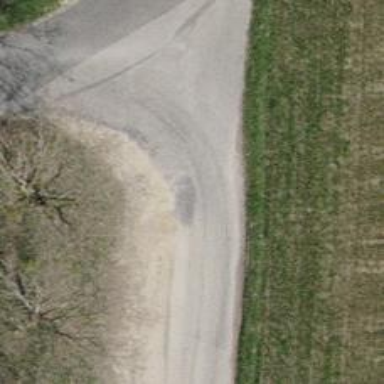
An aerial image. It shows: Paved track with grade1 quality. It is used for agricultural purposes.